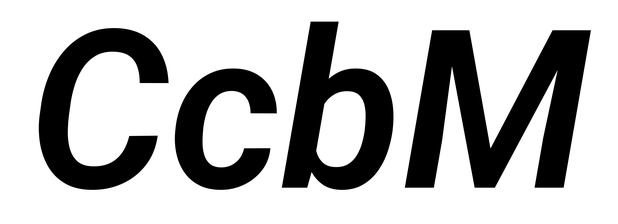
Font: Roboto-Italic_SemiBold_Italic